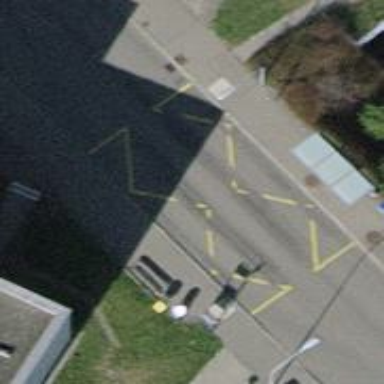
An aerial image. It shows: Public transport stop position.